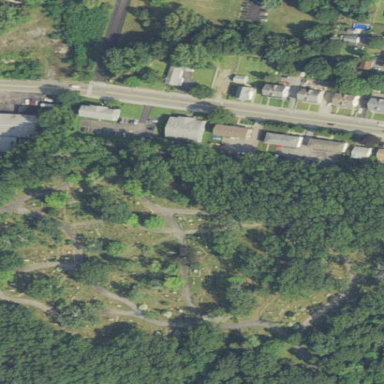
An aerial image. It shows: Cemetery.